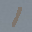
Label: 1